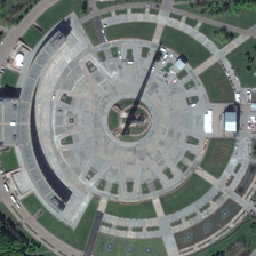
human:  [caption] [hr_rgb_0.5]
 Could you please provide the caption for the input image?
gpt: It is round with a monument in the middle.

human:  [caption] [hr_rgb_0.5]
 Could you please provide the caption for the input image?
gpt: It is a circular square with a high monument in the middle.

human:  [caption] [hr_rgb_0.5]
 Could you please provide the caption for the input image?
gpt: It's a round square with a very tall monument standing in the middle.

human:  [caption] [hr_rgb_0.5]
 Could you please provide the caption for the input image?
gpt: It is a round square with a very high monument stand in the center.

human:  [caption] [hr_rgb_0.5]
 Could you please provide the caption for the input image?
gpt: It's a round square with a very high monument in the middle.